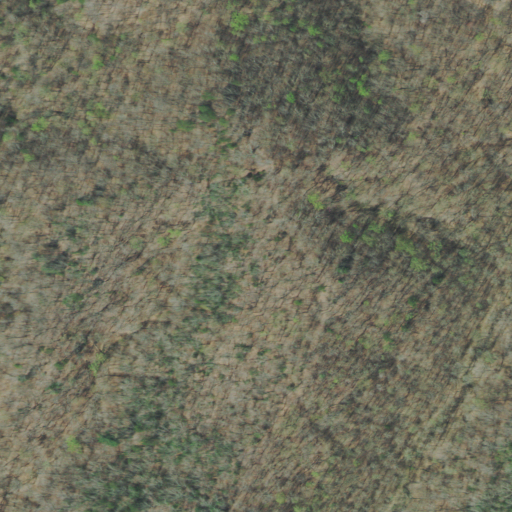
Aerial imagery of ridge(s) in Tennessee named Pine Ridge containing deciduous forest and mixed forest